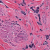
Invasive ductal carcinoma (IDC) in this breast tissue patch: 0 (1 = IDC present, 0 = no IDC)